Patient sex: F
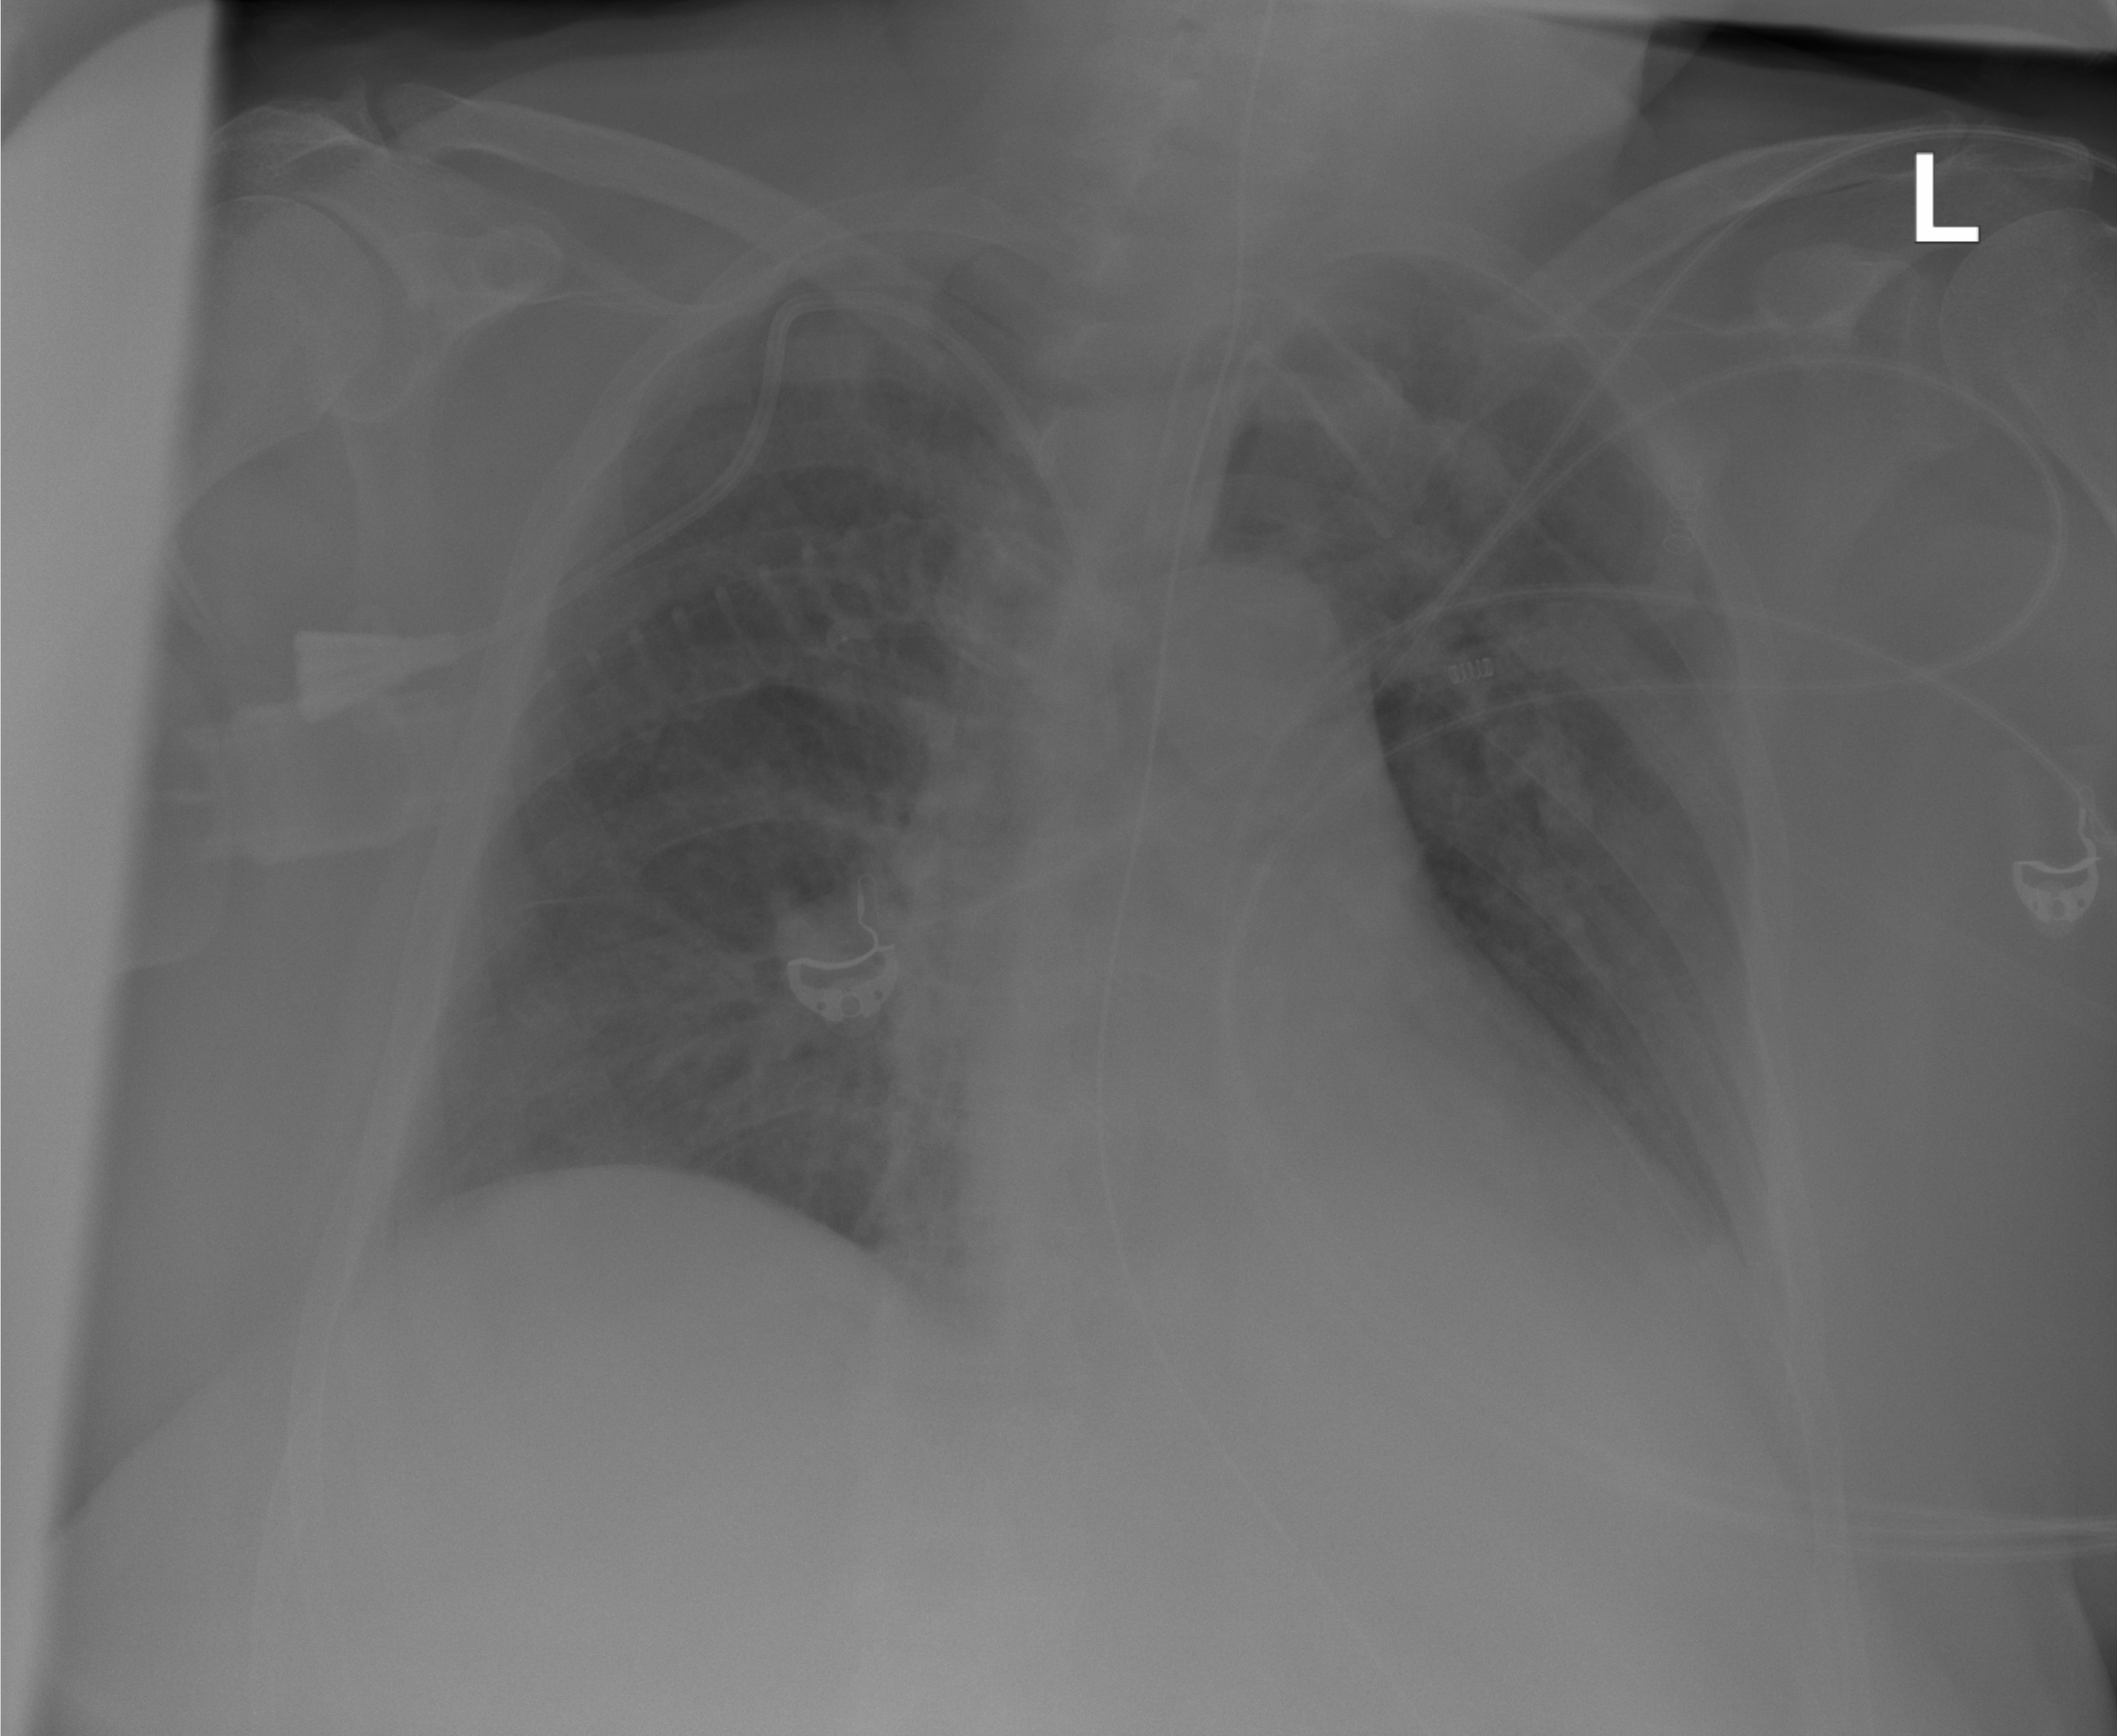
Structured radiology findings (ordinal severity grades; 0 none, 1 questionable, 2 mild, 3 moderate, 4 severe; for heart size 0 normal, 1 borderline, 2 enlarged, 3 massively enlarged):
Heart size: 0
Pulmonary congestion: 1
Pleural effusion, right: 0
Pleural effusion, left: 1
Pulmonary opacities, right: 0
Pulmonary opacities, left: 0
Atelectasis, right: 0
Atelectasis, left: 1